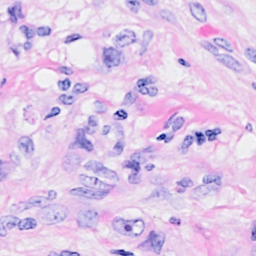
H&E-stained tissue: Breast